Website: lowes
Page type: billing-address
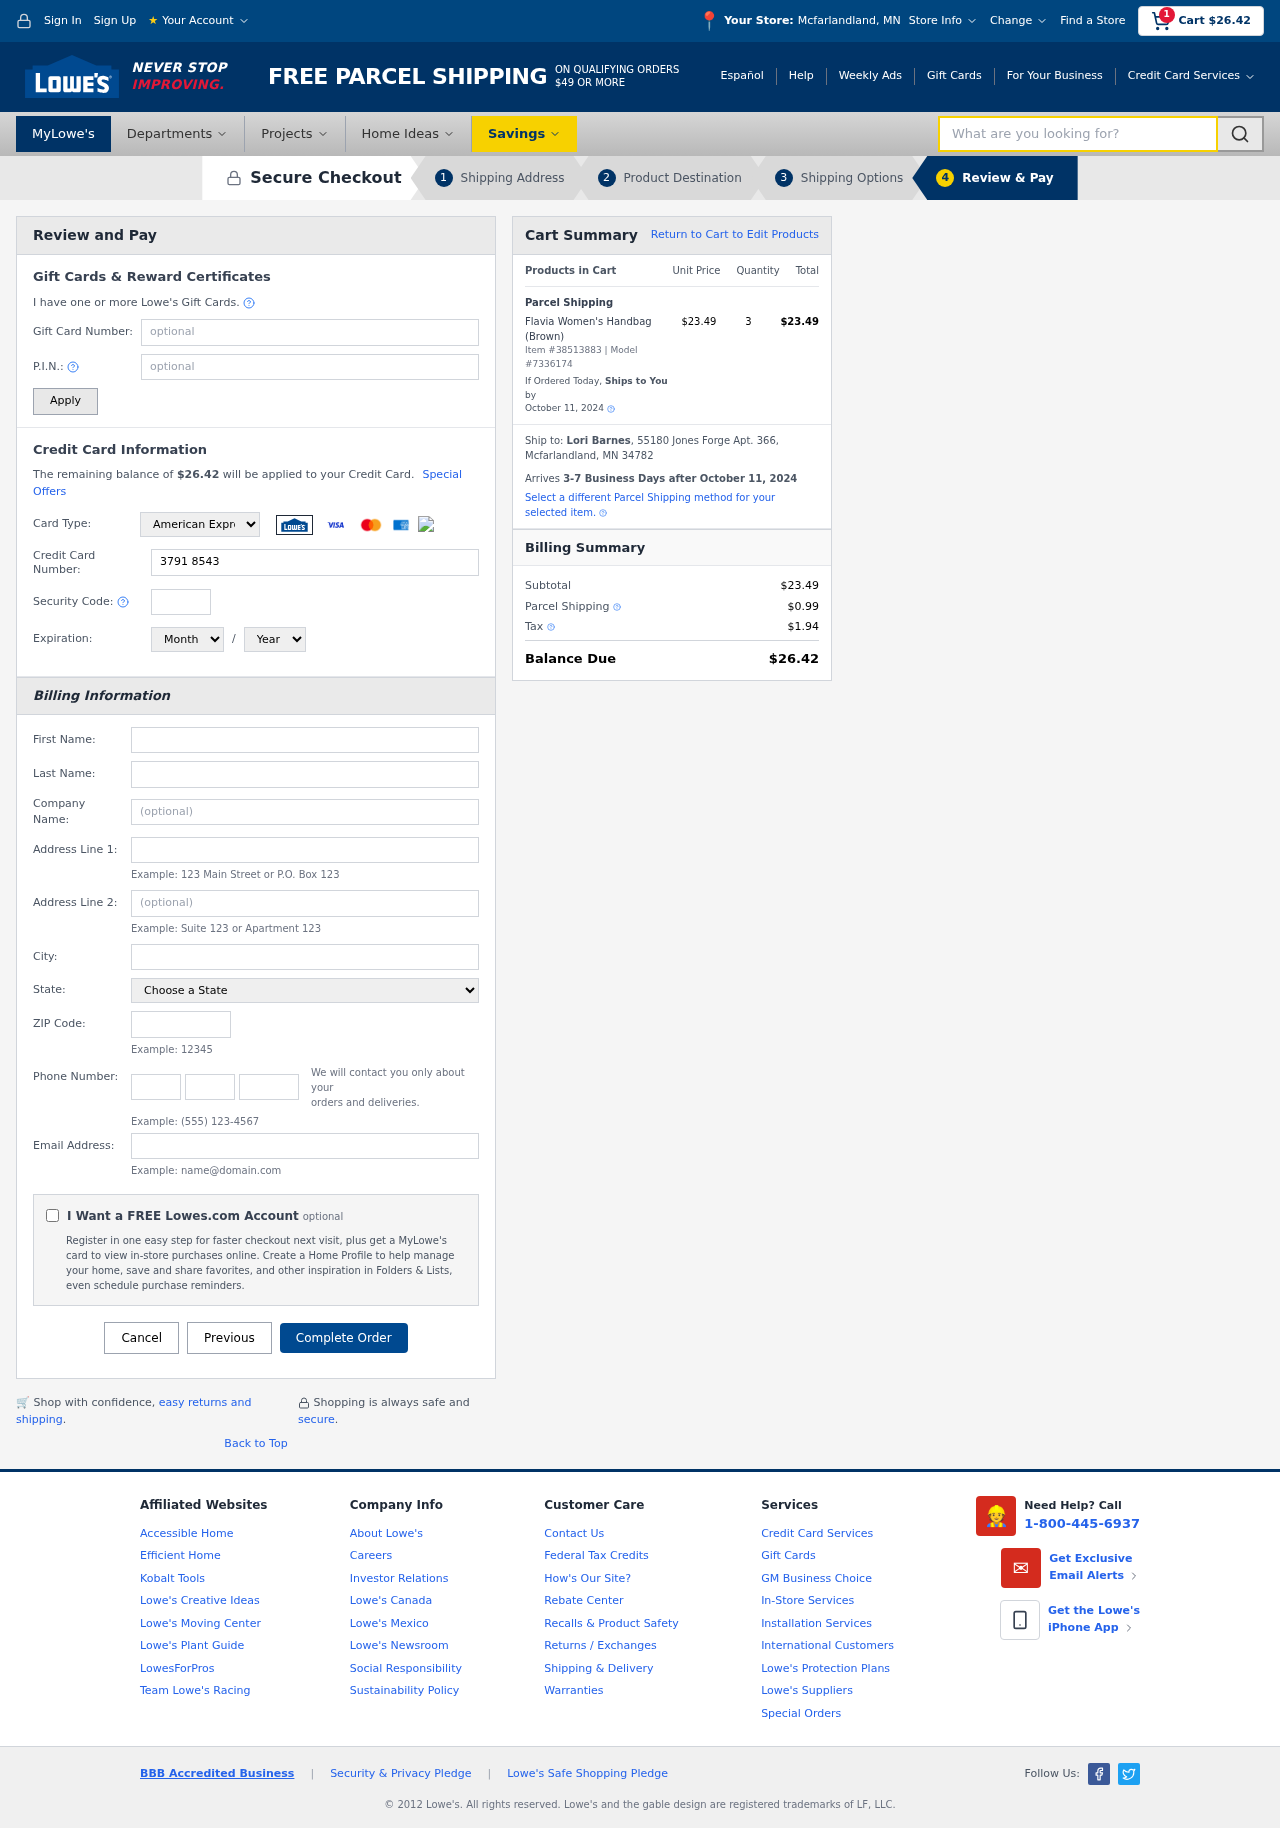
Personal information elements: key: PII_CARD_CVV
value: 9365
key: PII_CARD_EXPIRY_MONTH
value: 09
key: PII_CARD_EXPIRY_YEAR
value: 26
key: PII_CARD_NUMBER
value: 3791 8543 5340 734
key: PII_CARD_TYPE
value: American Express
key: PII_CITY
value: Mcfarlandland
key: PII_CITY_STATE
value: Mcfarlandland, MN
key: PII_COMPANY
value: Green, Martin and Gibson
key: PII_EMAIL
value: loribarnes@yahoo.com
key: PII_FIRSTNAME
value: Lori
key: PII_FULLNAME
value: Lori Barnes
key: PII_LASTNAME
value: Barnes
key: PII_PHONE_AREA
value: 380
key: PII_PHONE_PREFIX
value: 460
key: PII_PHONE_SUFFIX
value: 0813
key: PII_POSTCODE
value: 34782
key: PII_STATE
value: Minnesota
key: PII_STREET
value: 55180 Jones Forge Apt. 366
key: PII_STREET2
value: Apt. 834
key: PII_CITY_STATE_ZIP
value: Mcfarlandland, MN 34782
Product elements: key: PRODUCT1_NAME
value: Flavia Women's Handbag (Brown)
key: PRODUCT1_PRICE
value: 23.49
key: PRODUCT1_QUANTITY
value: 3
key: PRODUCT_ITEM_NUMBER
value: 38513883
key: PRODUCT_MODEL_NUMBER
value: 7336174
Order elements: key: ORDER_SUBTOTAL
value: $26.42
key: ORDER_TOTAL
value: $26.42
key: ORDER_SHIPPING_DATE
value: October 11, 2024
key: ORDER_SUBTOTAL
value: $23.49
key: ORDER_DELIVERY_DATE
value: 3-7 Business Days after October 11, 2024
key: ORDER_SHIPPING_DATE2
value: October 11, 2024
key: ORDER_SUBTOTAL2
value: $23.49
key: ORDER_SHIPPING_COST
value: $0.99
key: ORDER_TAX
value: $1.94
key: ORDER_TOTAL2
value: $26.42
Search elements: key: HEADER_SEARCH
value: What are you looking for?